Question: I can't seem to figure out what is making my list items look this way. It looks like the list item doesn't take up the entire height of the ul but I can't figure out what to do to make it work correctly. I have tried tinkering with just about every css combination I can think of (margin, padding, negative margin, defining height, floating elements). Any suggestions?
<URL>
---

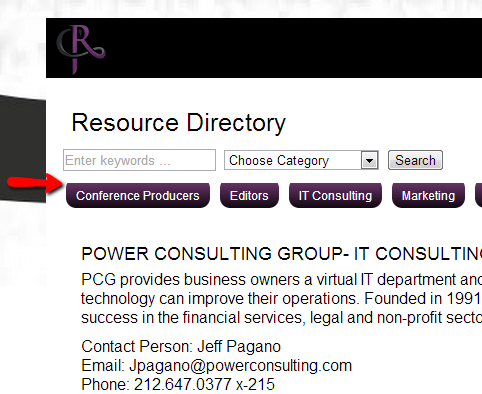
Answer: just use background: not background-image:
This should work:
'''
.filter {
display: inline-block;
color: #FFF;
font-size: 12px;
line-height: 15px;
border-radius: 10px;
padding: 10px 10px 5px 10px;
margin: 5px;
background: linear-gradient(bottom, rgb(0,0,0) 0%, rgb(102,51,102) 100%);
background: -o-linear-gradient(bottom, rgb(0,0,0) 0%, rgb(102,51,102) 100%);
background: -moz-linear-gradient(bottom, rgb(0,0,0) 0%, rgb(102,51,102) 100%);
background: -webkit-linear-gradient(bottom, rgb(0,0,0) 0%, rgb(102,51,102) 100%);
background: -ms-linear-gradient(bottom, rgb(0,0,0) 0%, rgb(102,51,102) 100%);
background: -webkit-gradient(linear, left bottom, left top, color-stop(0, rgb(0,0,0)), color-stop(1, rgb(102,51,102)));
}
'''
This will make the text look a bit wierd but you can fix that with some padding
'''
padding: 5px 10px 5px 10px;
'''